Field crop: maize
Growth stage: 2
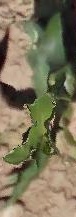
Species: maize